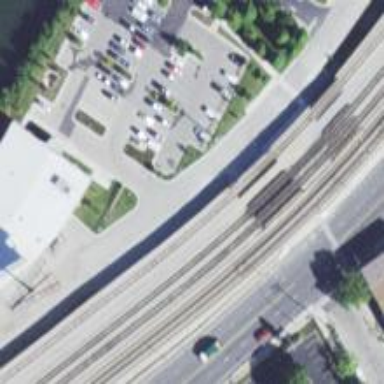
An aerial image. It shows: Railway siding for service.